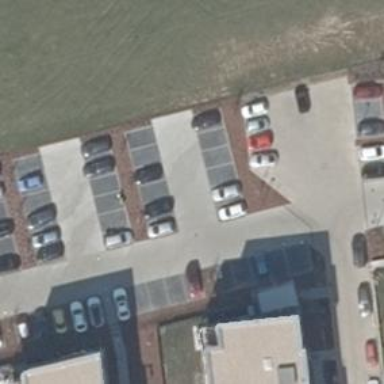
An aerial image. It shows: Parking aisle designated as service road.